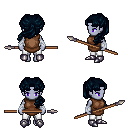
a pixel art fantasy rpg character, female body template, dark elf, purple skin, brown tunic, white pants, raven princess hairstyle, white cloth bandages, metal boots, spear, four views (front, back, left, right), 2x2 character sprite sheet, small pixel art, hard edges, no anti-aliasing